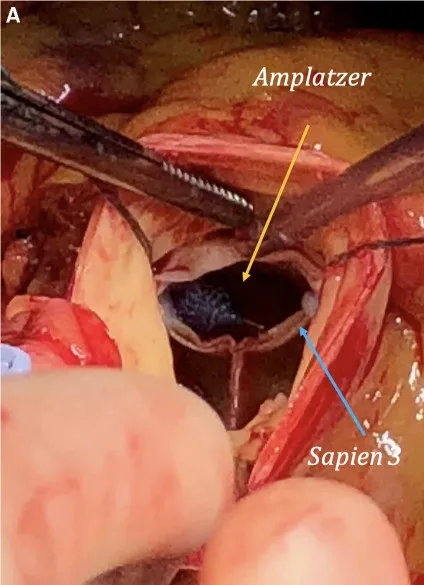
(A) Amplatzer vascular plug and bioprosthesis in vivo.
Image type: medical_photograph (other_medical_photograph)